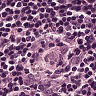
Metastatic tissue present: no